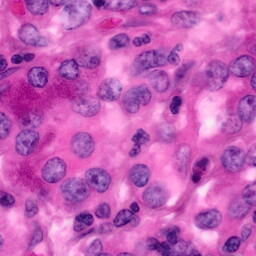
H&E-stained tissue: Pancreatic